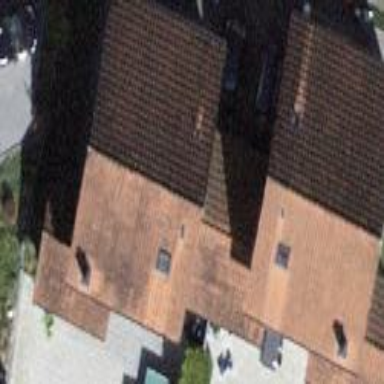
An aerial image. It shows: Building with tile roof.